Question: I would like to create a layout that has two LinearLayout(vertcal position).
First linearLayout has 80% from space and the other 20% (I used weightSum=10).
On second layout I have a textinput and when keyboard appears the screen size is reduced so the second linearlayout wich has 20% is too small.
I would like that my secondLayout to have minimum 100dp and the first layout to have the rest but I don't know how to implement this.
Thank you !

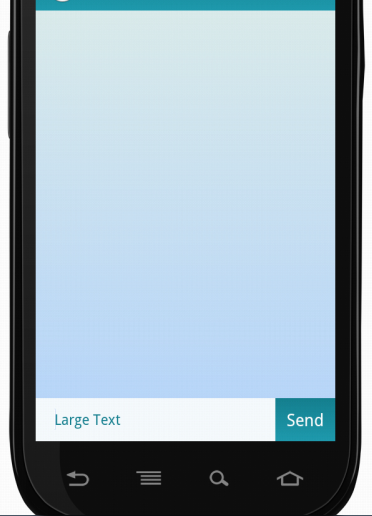
Answer: The weight is used to distribute the remaining empty space or take away space when the total sum is larger than the LinearLayout. Set your widths to 0dip instead and it will work.
'''
<LinearLayout
xmlns:android="http://schemas.android.com/apk/res/android"
android:layout_width="fill_parent"
android:layout_height="wrap_content"
android:orientation="vertical"
android:weightSum:"10" >
<LinearLayout
android:layout_width="wrap_content"
android:layout_height="0dip"
android:layout_weight="8" >
</LinearLayout>
<LinearLayout
android:layout_width="wrap_content"
android:layout_height="0dip"
android:layout_weight="2">
</LinearLayout>
</LinearLayout>
'''